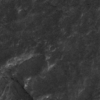
Label: not_dusty